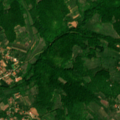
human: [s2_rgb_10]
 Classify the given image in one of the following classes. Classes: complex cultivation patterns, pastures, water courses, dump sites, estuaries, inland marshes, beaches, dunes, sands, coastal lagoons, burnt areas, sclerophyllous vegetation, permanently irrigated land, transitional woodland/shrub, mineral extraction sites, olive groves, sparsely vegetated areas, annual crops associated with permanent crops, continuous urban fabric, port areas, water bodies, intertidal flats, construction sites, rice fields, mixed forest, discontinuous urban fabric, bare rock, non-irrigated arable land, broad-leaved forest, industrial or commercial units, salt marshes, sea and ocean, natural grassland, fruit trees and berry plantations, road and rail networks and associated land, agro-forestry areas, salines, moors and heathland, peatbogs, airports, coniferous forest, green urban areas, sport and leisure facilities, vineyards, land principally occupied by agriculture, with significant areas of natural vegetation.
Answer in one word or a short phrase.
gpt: discontinuous urban fabric, complex cultivation patterns, land principally occupied by agriculture, with significant areas of natural vegetation, broad-leaved forest